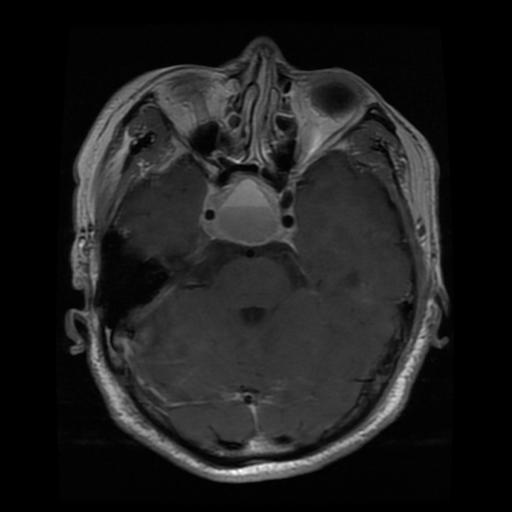
Label: pituitary